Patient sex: F
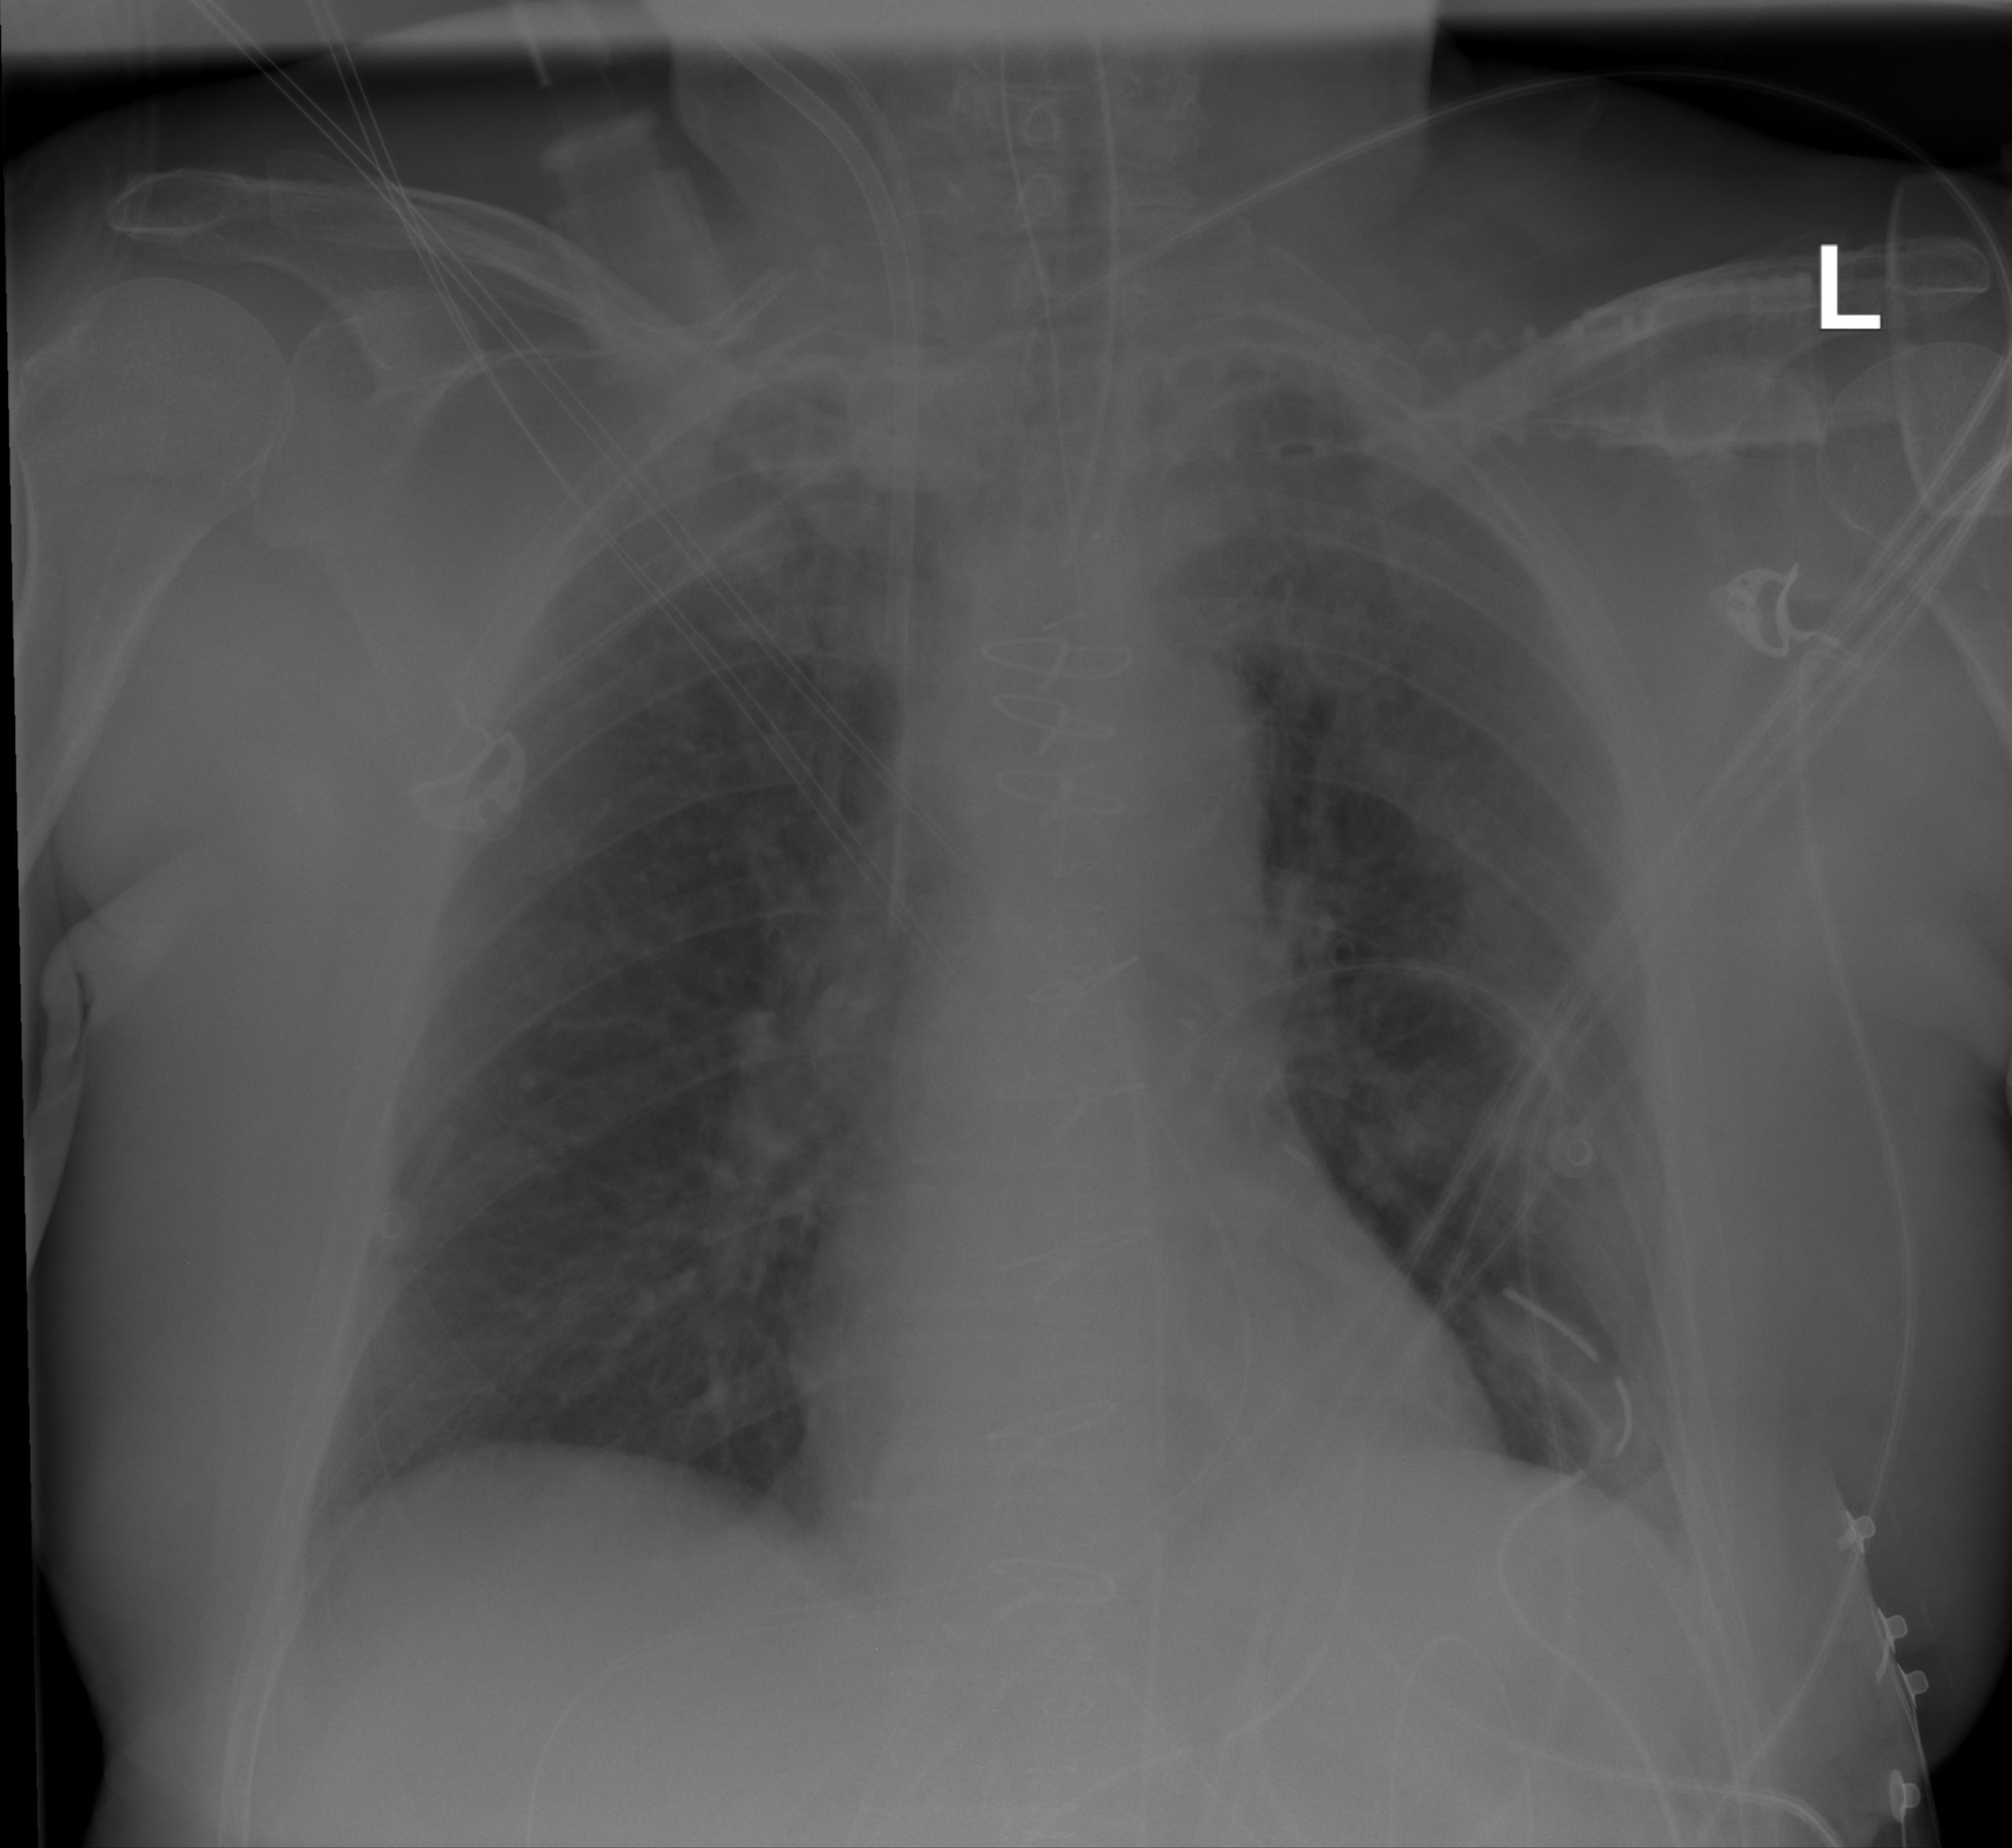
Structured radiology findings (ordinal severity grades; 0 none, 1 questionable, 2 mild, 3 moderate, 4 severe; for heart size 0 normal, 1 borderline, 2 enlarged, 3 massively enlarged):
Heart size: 0
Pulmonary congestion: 2
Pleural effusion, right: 0
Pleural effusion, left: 0
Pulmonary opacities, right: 0
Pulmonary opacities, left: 0
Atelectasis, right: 0
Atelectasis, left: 0